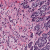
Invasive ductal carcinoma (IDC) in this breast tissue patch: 1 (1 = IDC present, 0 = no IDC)